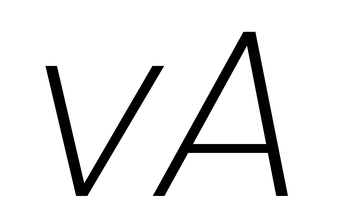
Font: Poppins-ExtraLightItalic